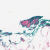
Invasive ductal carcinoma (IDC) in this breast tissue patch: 0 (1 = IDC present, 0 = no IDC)